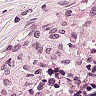
Metastatic tissue present: no